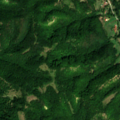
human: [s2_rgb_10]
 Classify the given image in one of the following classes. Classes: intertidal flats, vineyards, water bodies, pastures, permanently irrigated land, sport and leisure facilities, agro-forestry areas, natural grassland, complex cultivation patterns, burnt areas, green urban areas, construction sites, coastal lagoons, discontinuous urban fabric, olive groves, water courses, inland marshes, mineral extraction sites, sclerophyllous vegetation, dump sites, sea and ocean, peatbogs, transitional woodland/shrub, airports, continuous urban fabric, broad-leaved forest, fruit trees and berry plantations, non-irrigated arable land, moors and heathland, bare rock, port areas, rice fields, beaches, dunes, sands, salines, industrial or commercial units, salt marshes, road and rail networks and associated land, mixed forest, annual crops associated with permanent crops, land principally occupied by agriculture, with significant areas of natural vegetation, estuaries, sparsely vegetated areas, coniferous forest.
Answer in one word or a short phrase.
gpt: complex cultivation patterns, land principally occupied by agriculture, with significant areas of natural vegetation, broad-leaved forest, transitional woodland/shrub